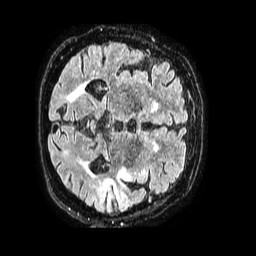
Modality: FLAIR
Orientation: axial
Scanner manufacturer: philips
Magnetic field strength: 1.5 T
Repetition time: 4.8 s
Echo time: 0.38 s